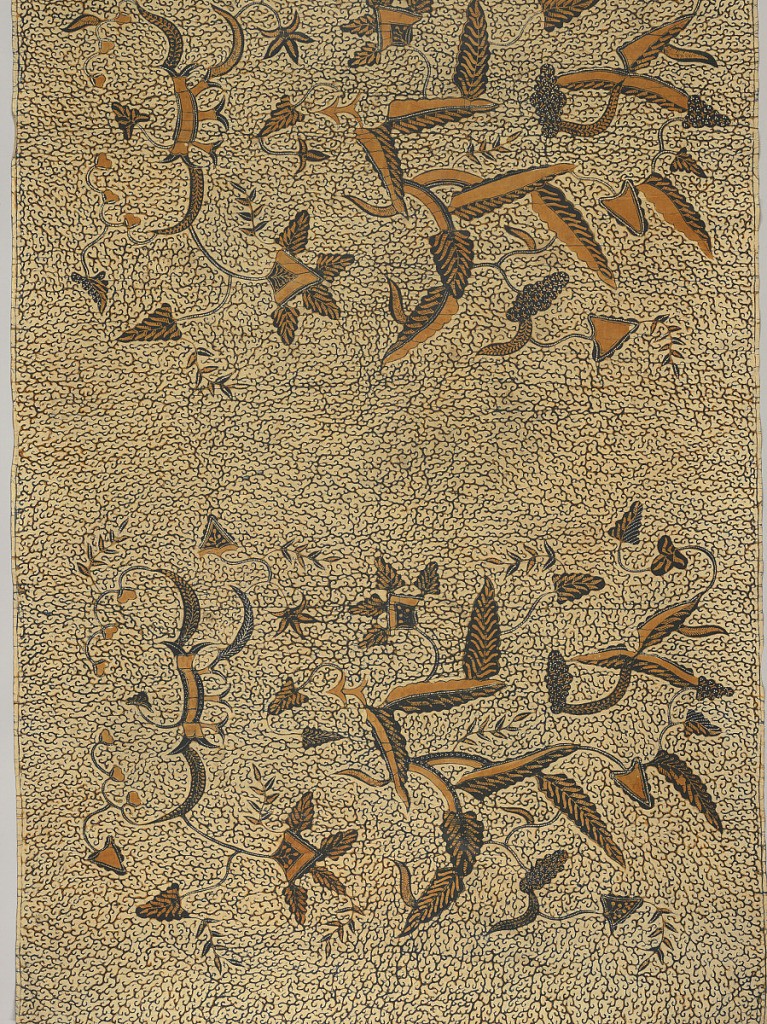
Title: Kain panjang (long sarong)
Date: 19th century
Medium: cotton Technique: wax resist dyeing (batik) on plain weave
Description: Long batik sarong (kain panjang) in dark blue, dark brown, and light brown on cream-colored ground. Shows the "semen" motif of leaves, flowers, and plants evenly covering the cloth.